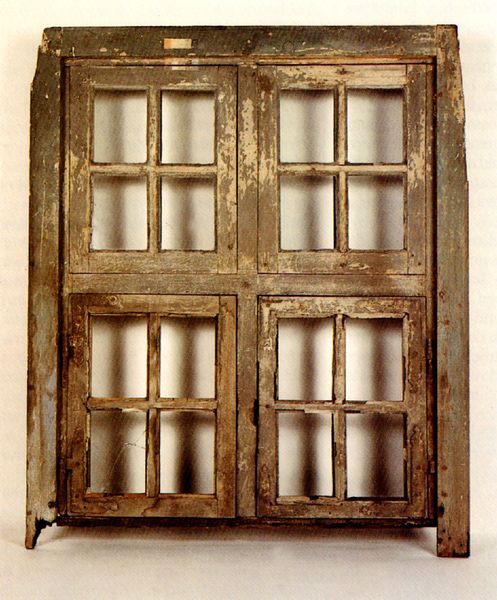
Titel: Zargenrahmenfenster
Standort: Herkunftsregion: (D Westfalen) (EU - D - Westfalen)
Schlagwörter: schatten, braun, fenster, holz, weiss, alt, rahmen, felder, balken, nagel, foto, fotografie, fensterkreuz, fensterrahmen, kreuz, sprossen, symmetrisch, kreuze, rechteckig, holzfenster, objekt, glaslos, fensterkreuze, beschädigt, farbfotografie, 16